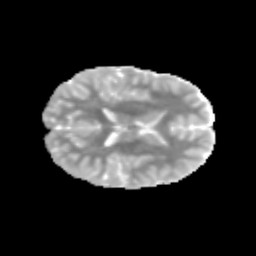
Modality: MD
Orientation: axial
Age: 10
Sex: male
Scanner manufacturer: siemens
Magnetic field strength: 3 T
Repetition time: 3.8 s
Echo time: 0.07 s